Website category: movie
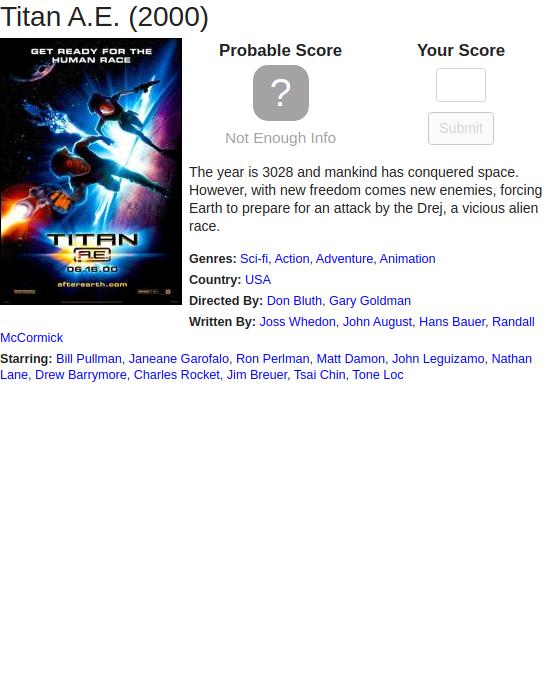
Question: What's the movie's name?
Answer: Titan A.E.

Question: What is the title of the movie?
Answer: Titan A.E.

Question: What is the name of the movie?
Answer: Titan A.E.

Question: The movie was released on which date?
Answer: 2000

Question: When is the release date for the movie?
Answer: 2000

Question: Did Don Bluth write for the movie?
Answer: no

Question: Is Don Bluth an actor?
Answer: no

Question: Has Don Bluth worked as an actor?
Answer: no

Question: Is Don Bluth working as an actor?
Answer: no

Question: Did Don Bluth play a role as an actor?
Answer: no

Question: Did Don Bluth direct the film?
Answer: yes

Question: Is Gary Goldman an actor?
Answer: no

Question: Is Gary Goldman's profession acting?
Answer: no

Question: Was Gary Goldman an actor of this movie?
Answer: no

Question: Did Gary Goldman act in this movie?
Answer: no

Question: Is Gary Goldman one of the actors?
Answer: no

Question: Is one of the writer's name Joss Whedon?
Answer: yes

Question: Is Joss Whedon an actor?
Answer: no

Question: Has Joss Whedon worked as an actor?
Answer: no

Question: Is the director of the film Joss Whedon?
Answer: no

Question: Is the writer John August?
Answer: yes

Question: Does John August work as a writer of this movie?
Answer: yes

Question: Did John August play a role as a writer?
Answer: yes

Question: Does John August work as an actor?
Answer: no

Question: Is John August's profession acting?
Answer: no

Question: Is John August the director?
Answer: no

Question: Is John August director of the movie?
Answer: no

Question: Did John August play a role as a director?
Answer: no

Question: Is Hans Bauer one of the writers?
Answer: yes

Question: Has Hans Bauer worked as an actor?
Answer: no

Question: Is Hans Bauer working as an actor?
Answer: no

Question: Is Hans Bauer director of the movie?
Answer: no

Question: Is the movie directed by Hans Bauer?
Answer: no

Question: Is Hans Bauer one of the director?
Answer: no

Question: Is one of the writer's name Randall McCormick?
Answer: yes

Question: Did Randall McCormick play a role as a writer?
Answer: yes

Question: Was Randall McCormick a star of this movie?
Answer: no

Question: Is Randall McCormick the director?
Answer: no

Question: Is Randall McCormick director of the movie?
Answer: no

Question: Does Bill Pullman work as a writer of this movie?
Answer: no

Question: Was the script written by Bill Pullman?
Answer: no

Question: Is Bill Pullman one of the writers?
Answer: no

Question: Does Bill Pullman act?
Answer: yes

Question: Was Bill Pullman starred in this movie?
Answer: yes

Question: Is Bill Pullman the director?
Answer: no

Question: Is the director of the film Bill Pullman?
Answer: no

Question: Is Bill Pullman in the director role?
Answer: no

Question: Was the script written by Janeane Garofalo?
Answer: no

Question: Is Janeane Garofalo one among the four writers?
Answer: no

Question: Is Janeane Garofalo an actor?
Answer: yes

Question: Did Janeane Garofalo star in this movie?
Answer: yes

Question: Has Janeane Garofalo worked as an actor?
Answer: yes

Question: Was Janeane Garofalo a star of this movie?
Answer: yes

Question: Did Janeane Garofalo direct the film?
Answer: no

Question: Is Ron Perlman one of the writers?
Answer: no

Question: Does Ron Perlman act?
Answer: yes

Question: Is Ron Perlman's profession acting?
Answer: yes

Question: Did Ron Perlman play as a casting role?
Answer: yes

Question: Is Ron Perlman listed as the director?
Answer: no

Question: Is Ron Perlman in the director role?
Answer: no

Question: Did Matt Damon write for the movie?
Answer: no

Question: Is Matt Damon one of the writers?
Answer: no

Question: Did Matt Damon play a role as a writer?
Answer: no

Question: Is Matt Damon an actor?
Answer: yes